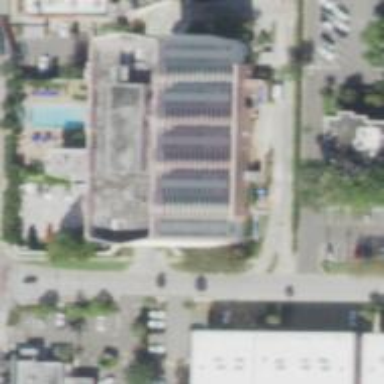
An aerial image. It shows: Hotel building.